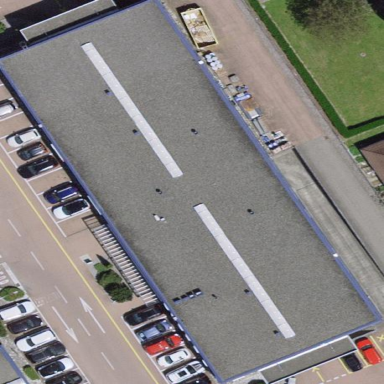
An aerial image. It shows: Industrial building.